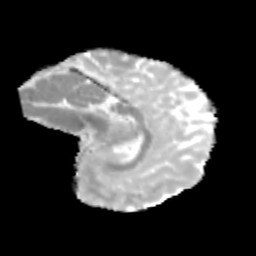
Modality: MD
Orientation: sagittal
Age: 11
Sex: male
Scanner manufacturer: siemens
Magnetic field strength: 3 T
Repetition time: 3.8 s
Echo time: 0.07 s